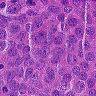
Metastatic tissue present: yes